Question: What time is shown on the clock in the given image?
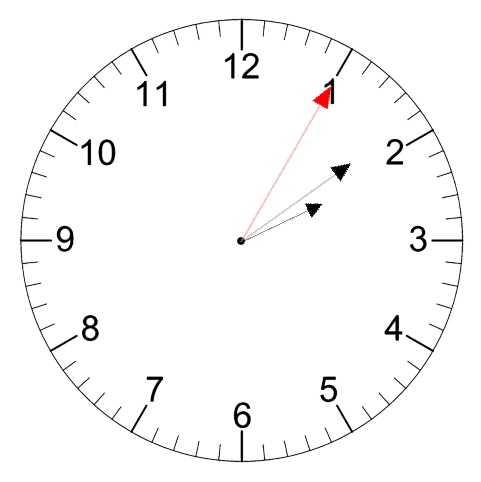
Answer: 02:09:05